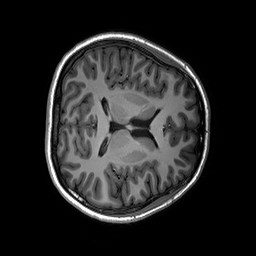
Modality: T1w
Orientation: axial
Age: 27
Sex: female
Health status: healthy
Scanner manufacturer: siemens
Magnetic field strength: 3 T
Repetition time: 2.3 s
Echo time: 0.00236 s